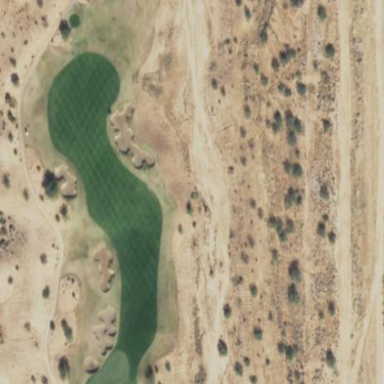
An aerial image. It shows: Rough grassy area used for golf.